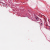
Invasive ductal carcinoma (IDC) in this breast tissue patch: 0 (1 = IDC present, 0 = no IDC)